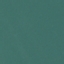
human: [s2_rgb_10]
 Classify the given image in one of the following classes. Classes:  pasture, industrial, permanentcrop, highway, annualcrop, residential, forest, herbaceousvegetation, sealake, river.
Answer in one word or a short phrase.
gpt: SeaLake